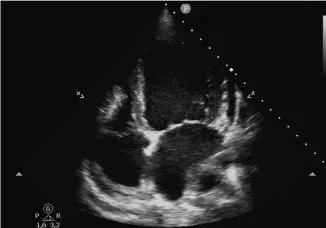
Transthoracic echocardiogram obtained at admission. (B) Apical four-chamber view revealing left ventricle dilation with reduced ejection fraction due to apical and midventricular akinesia in the septal and lateral walls, and normal right ventricular function.
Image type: radiology (ultrasound)